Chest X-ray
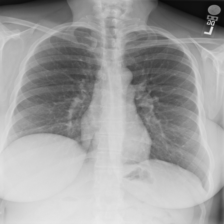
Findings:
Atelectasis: negative
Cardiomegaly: negative
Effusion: negative
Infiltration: negative
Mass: negative
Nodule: negative
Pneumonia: negative
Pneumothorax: negative
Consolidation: negative
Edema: negative
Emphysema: negative
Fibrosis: negative
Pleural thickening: negative
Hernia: negative